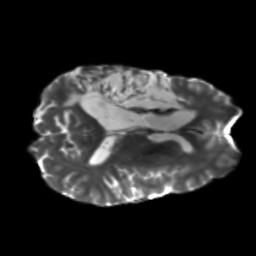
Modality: T2w
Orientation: axial
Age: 41
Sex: male
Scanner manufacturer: siemens
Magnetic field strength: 3 T
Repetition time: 5.47 s
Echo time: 0.0854 s